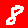
Digit: 8